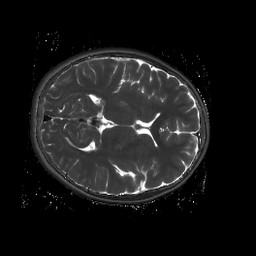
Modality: T2map
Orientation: axial
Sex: female
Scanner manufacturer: siemens
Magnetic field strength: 3 T
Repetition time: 4 s